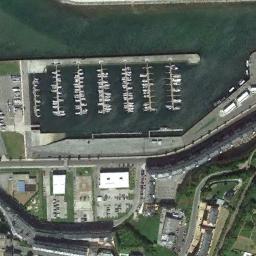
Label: harbor